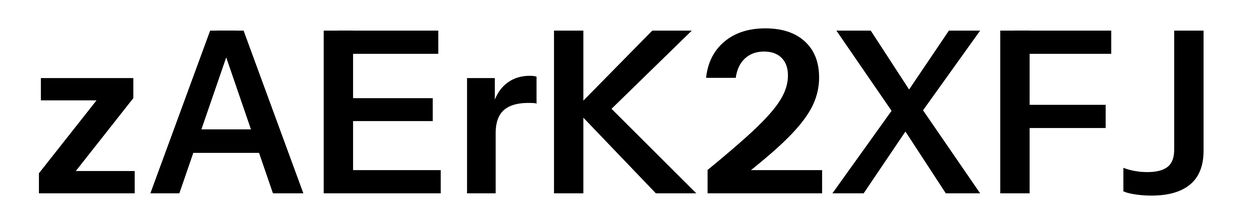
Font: InstrumentSans_SemiBold